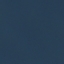
Label: SeaLake